Field crop: maize
Growth stage: 2
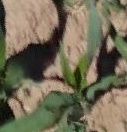
Species: maize